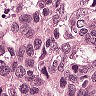
Metastatic tissue present: yes